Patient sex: M
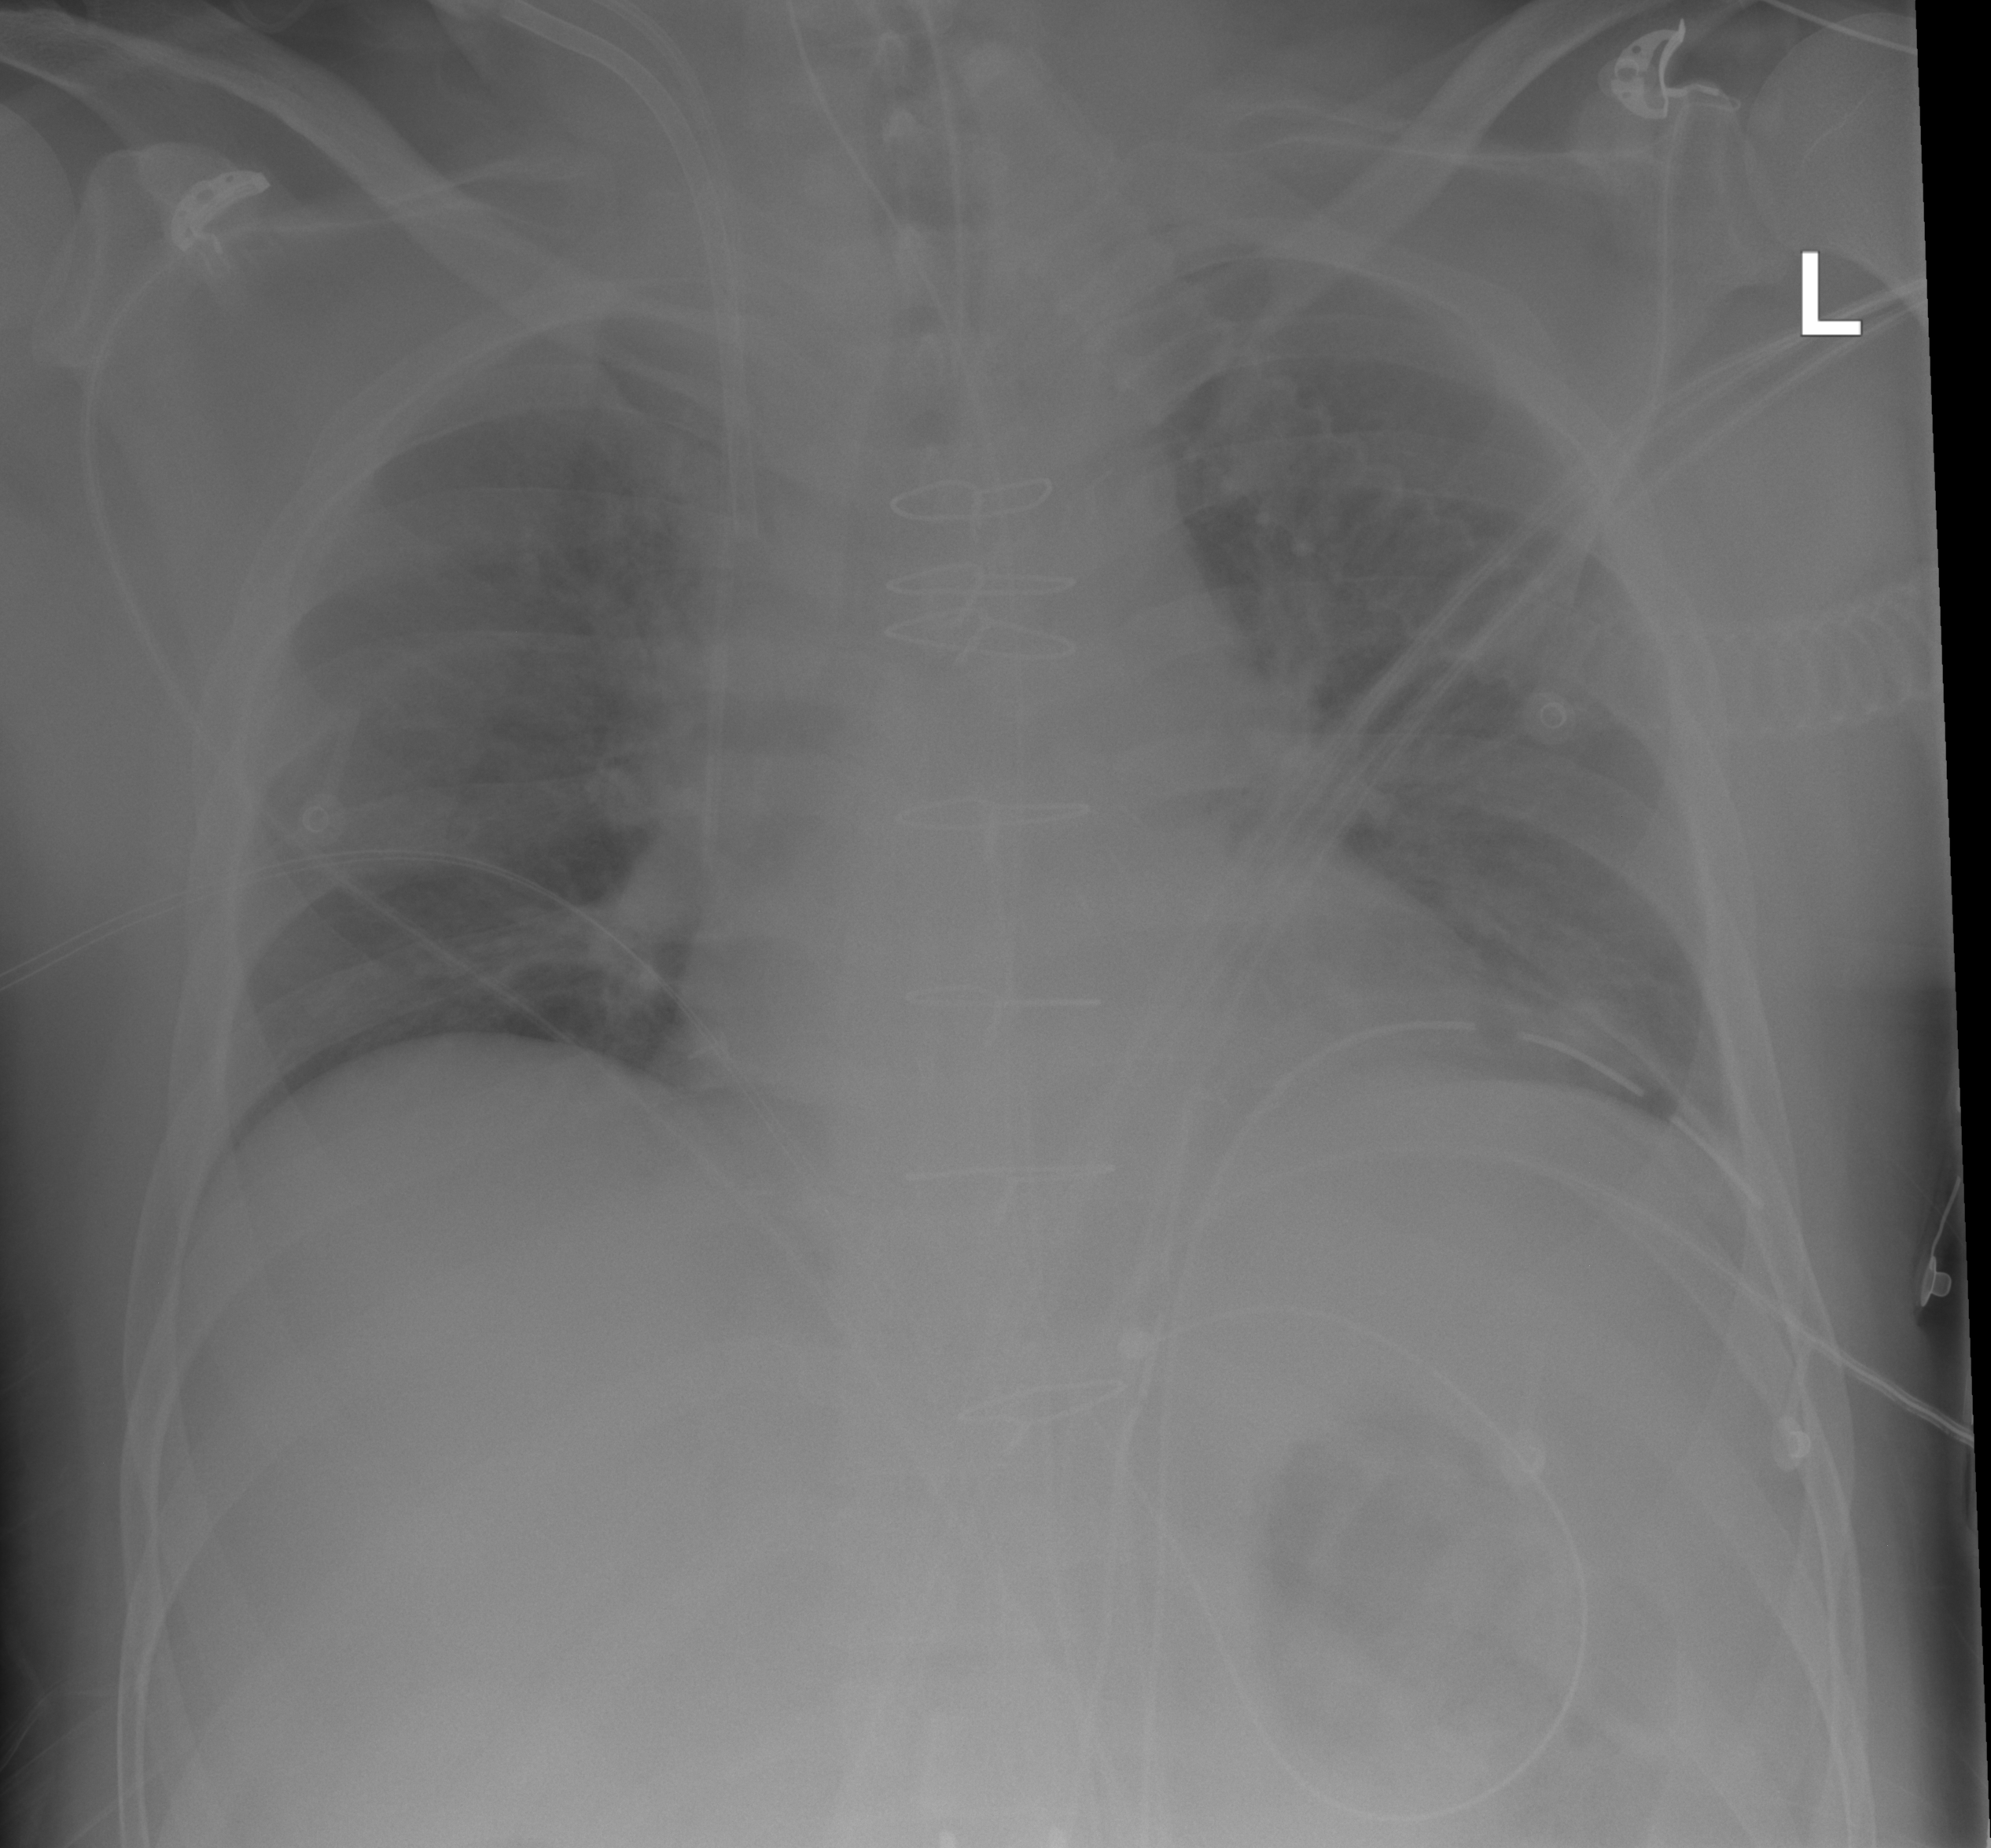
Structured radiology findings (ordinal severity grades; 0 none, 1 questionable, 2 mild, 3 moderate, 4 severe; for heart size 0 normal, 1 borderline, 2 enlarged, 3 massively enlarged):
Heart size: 0
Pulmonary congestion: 2
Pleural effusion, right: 0
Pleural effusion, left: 0
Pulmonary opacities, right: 0
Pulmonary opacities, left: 0
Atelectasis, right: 0
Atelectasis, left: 0